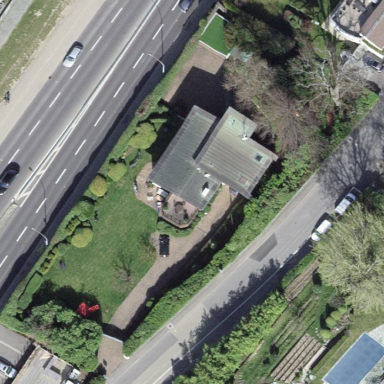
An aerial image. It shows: Garden enclosed by fence.